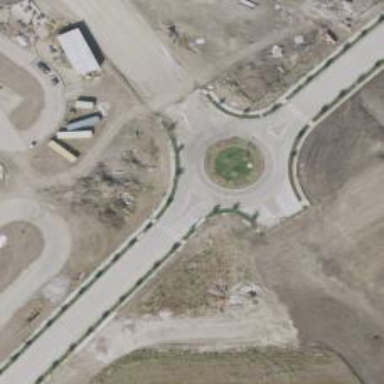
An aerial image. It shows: Roundabout on residential road.